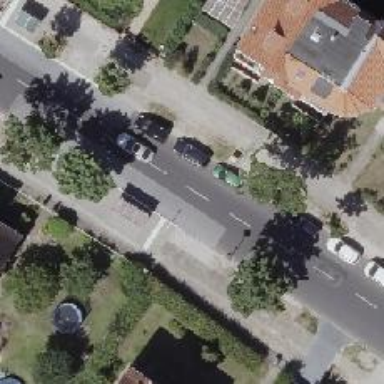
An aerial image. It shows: Public transport stop position.